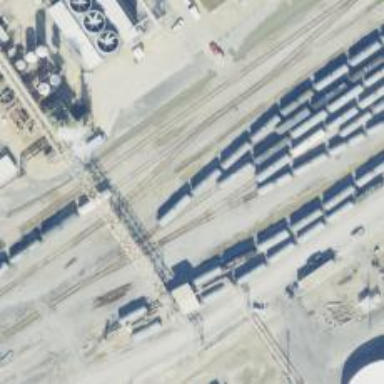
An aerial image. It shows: Rail spur service.